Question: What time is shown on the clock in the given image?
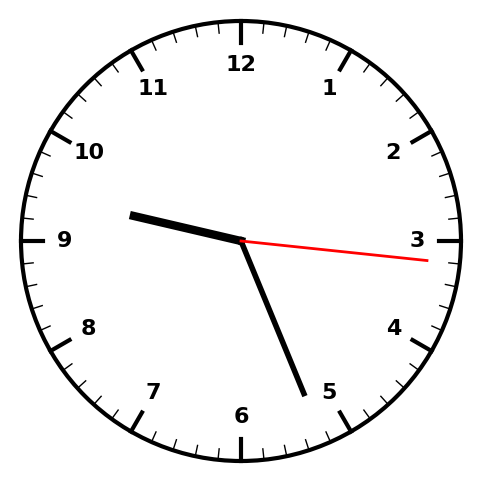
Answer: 09:26:16